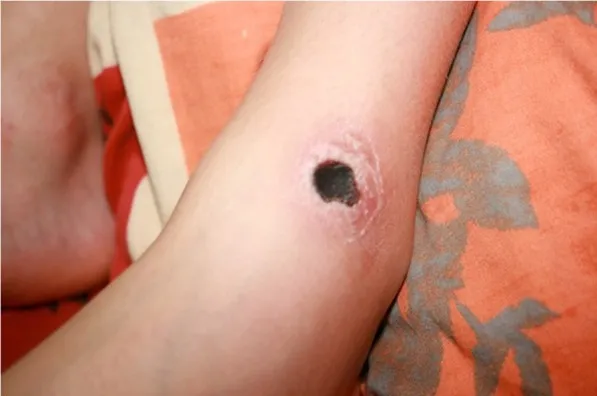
The photos capture a lower extremity necrotic lesion in different stages of skin involvement.
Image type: medical_photograph (other_medical_photograph)